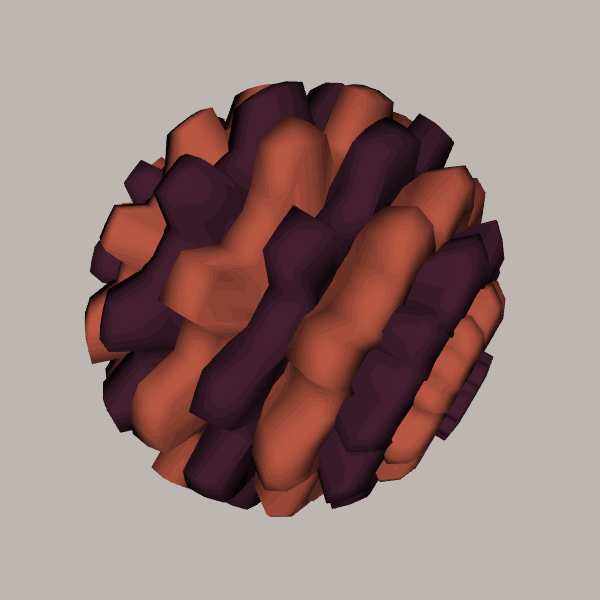
Background: light